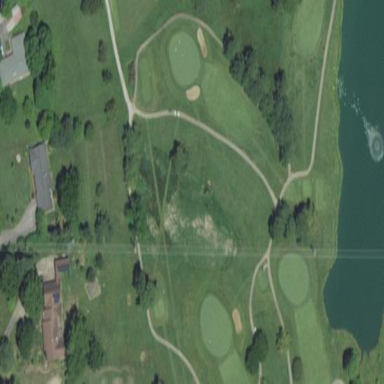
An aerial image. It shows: Rough area in golf course.